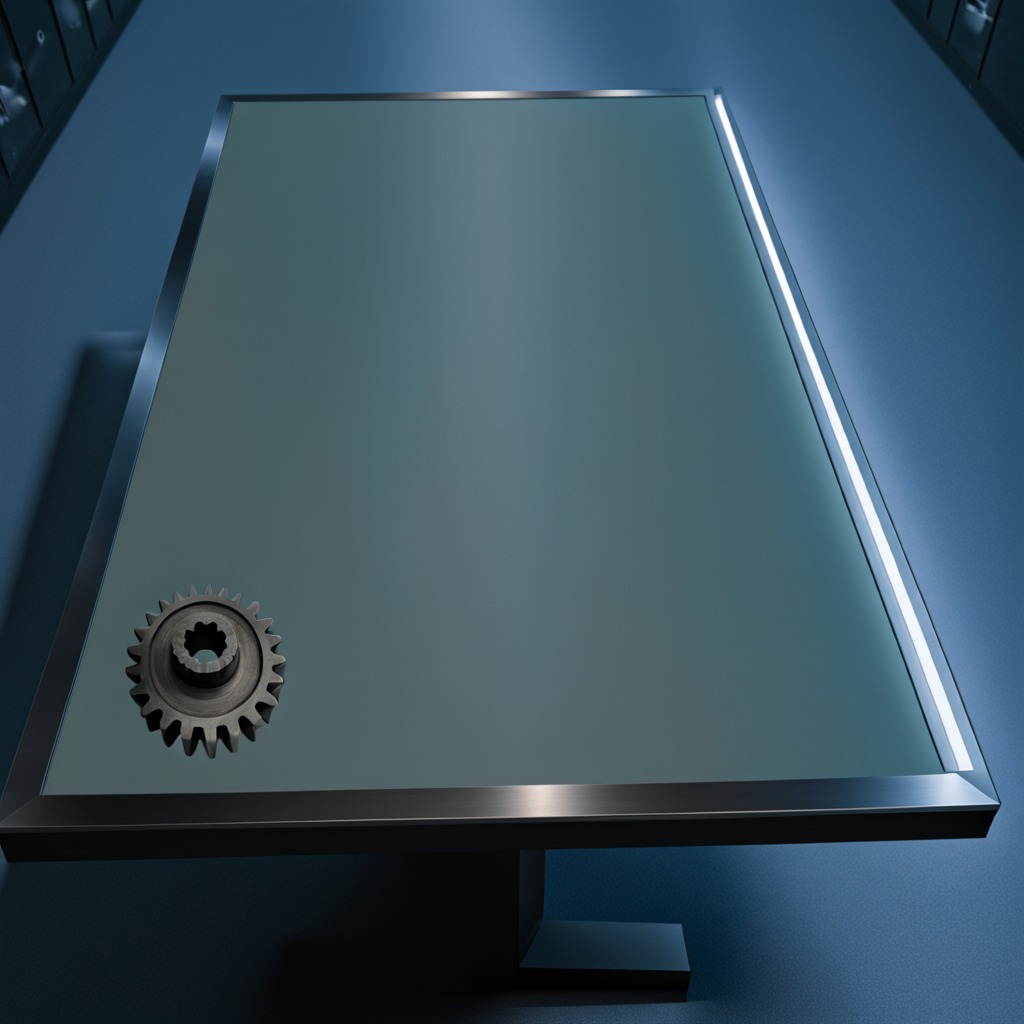
A steel gear with teeth is lying on the table in a railway signal maintenance room.